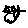
Label: cat